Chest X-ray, PA view. Patient: 17 years old, sex M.
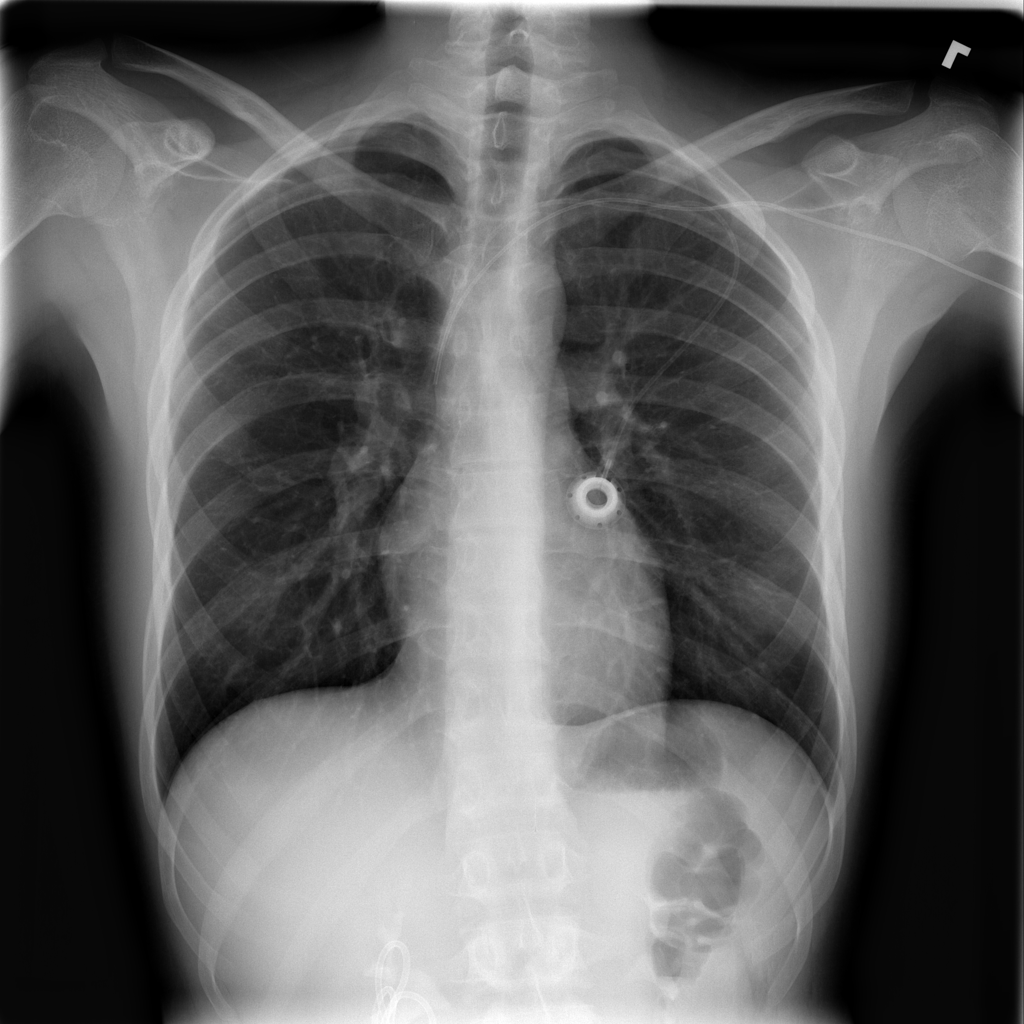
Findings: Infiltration